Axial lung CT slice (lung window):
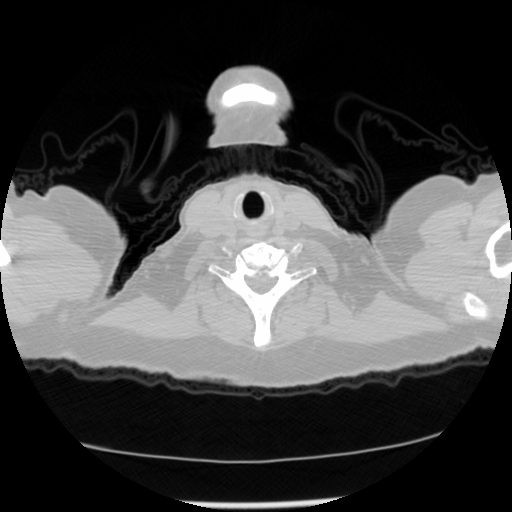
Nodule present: no